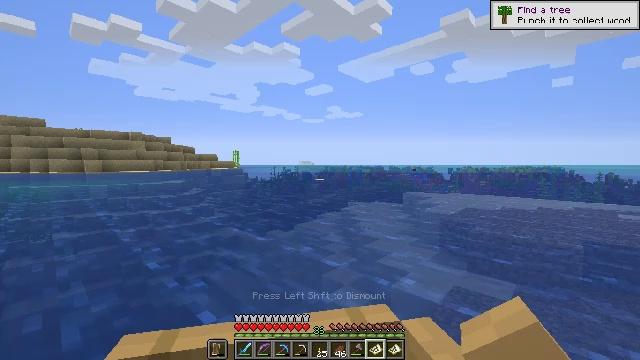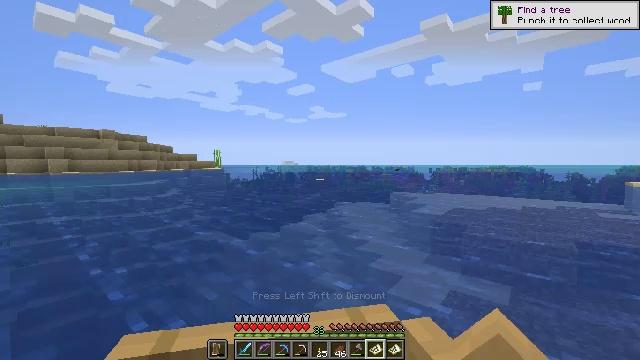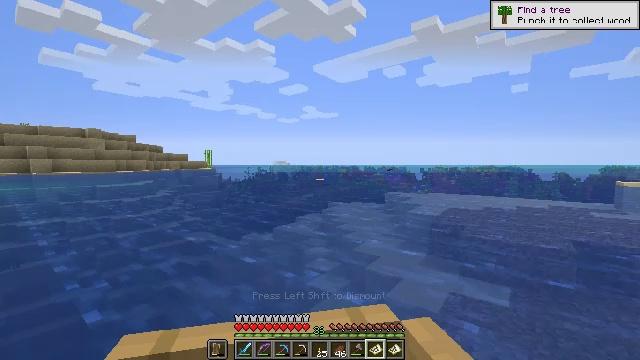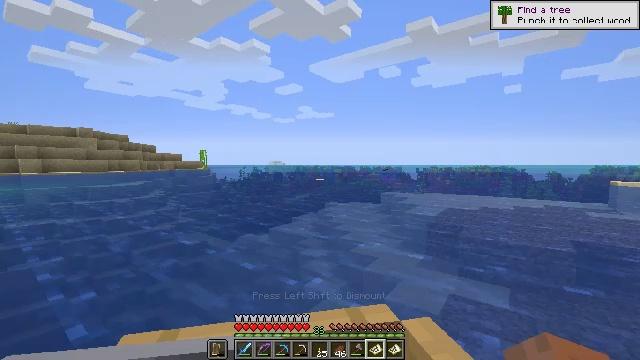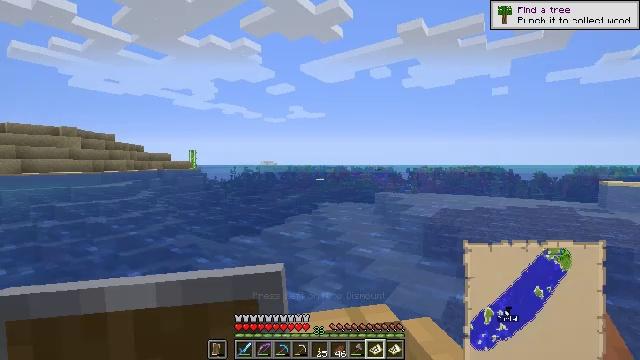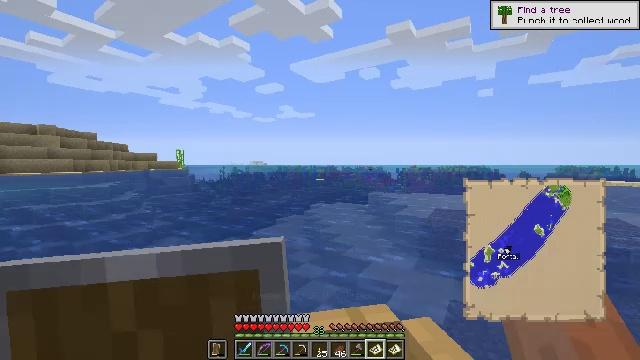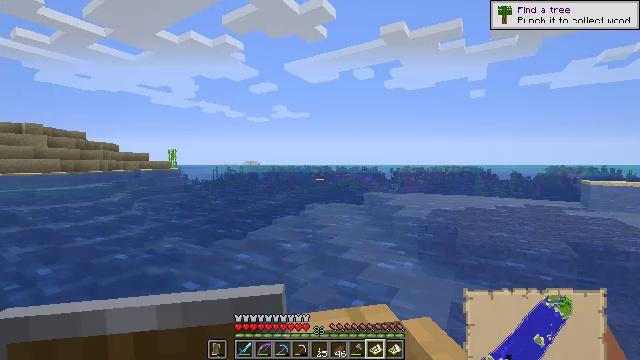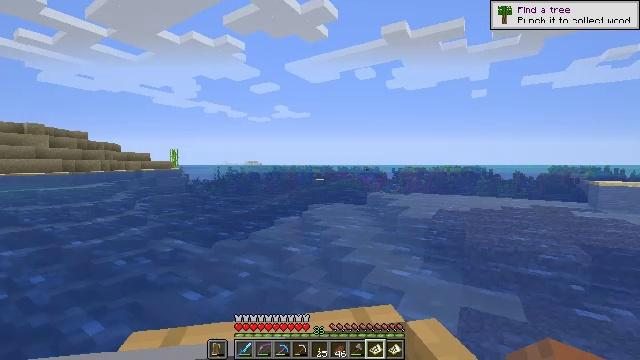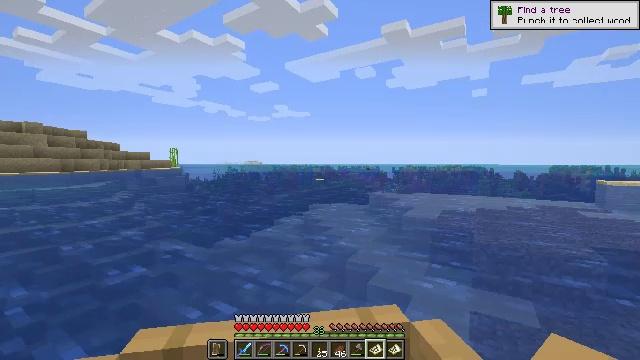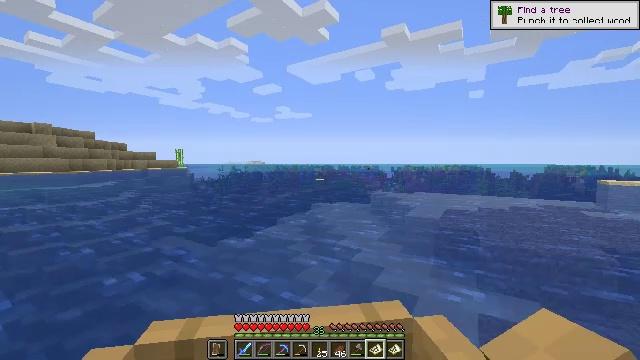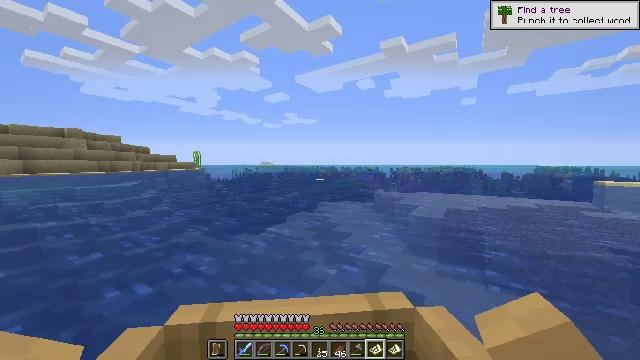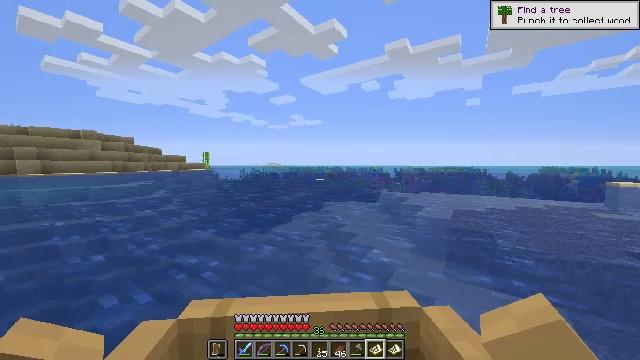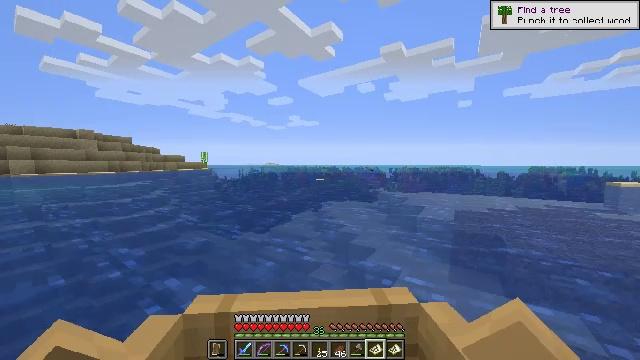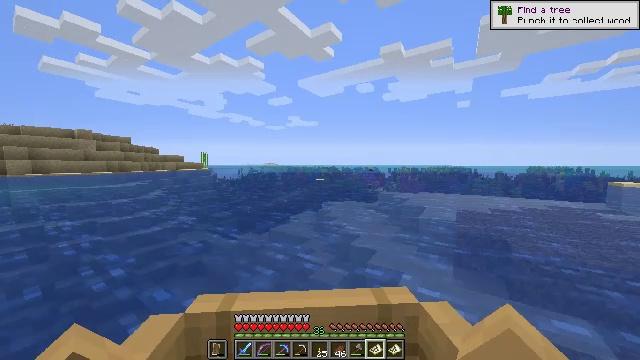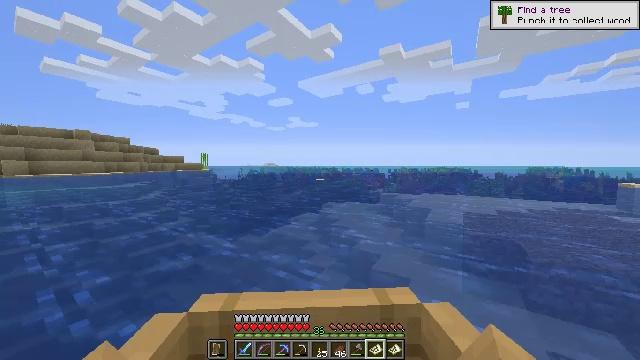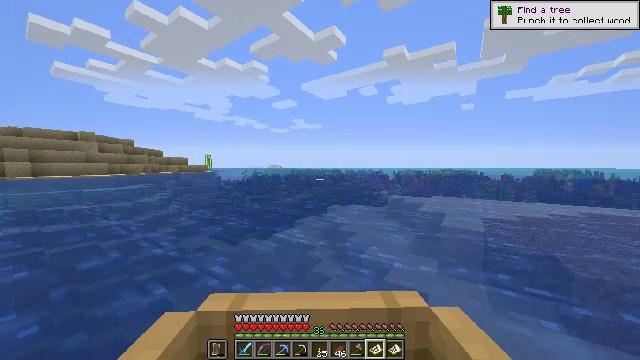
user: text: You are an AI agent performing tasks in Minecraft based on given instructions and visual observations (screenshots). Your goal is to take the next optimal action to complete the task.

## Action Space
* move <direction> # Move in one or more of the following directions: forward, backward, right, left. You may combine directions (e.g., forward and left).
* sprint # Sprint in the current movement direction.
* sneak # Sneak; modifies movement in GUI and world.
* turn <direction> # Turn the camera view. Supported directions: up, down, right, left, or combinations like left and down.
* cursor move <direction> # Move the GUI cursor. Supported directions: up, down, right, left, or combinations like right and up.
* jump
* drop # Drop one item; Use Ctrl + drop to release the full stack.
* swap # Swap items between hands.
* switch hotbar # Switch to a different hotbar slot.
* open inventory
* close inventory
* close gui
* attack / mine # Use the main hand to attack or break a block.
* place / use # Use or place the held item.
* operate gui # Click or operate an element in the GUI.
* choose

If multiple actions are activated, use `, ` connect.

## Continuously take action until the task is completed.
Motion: motion action
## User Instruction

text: Gather kelp plant by attacking it underwater.
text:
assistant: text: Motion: no_op
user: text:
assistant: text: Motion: no_op
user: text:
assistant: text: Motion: no_op
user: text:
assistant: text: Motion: no_op
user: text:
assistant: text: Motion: move forward
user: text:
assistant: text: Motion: move forward
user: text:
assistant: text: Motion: move forward, turn left
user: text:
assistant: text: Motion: move forward, sprint, turn left
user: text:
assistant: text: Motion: move forward, sprint, turn left
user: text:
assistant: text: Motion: move forward, turn left
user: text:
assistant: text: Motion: move forward, turn left
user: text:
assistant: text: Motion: move forward
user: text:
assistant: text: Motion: move forward
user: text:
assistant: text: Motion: move forward
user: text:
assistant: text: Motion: move forward, turn left
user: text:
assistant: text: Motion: move forward
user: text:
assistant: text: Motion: move forward
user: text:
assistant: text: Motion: move forward
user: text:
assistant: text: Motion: move forward
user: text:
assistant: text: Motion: move forward
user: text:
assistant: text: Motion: move forward
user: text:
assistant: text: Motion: move forward
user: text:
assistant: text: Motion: move forward
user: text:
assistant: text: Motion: move forward
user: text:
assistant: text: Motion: move forward
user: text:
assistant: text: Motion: move forward
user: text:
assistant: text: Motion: move forward
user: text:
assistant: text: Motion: move forward
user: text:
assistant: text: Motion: move forward
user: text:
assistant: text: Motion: move forward